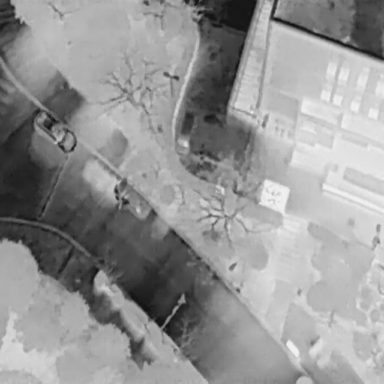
There is a Car in the infrared image.